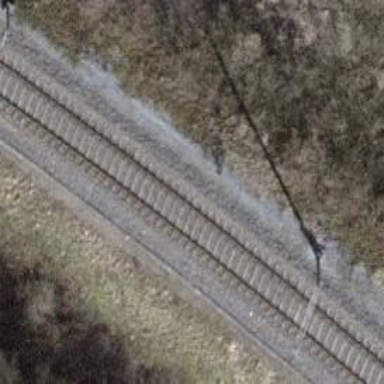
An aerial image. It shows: Single-track electrified railway with contact line.